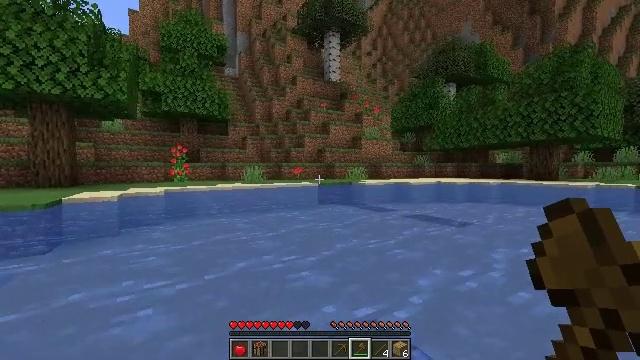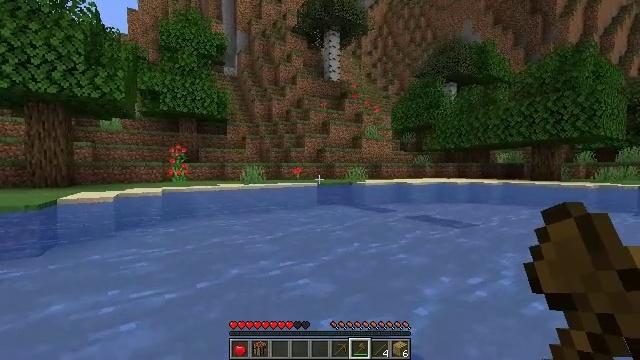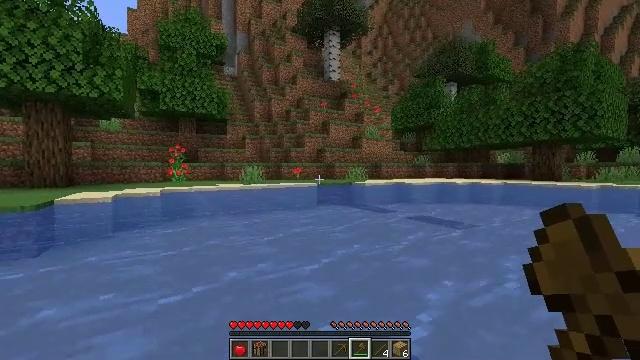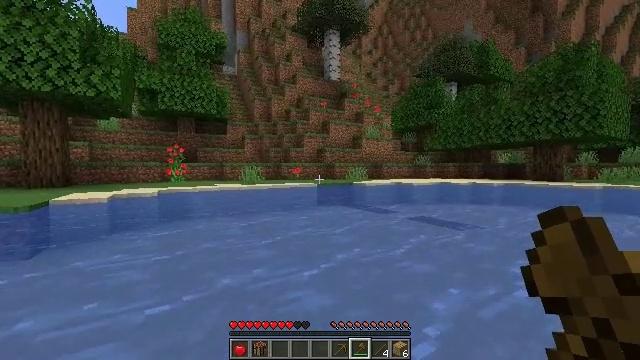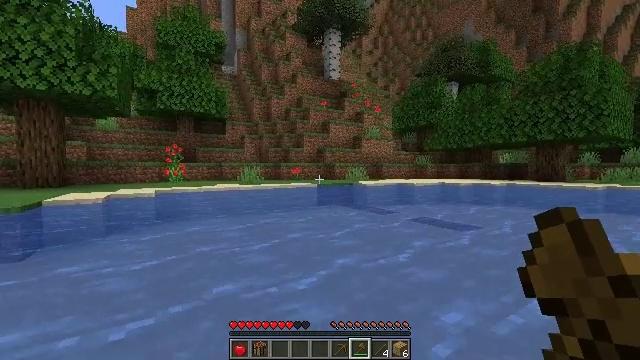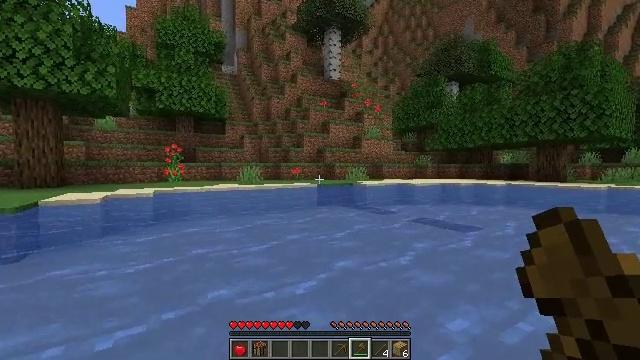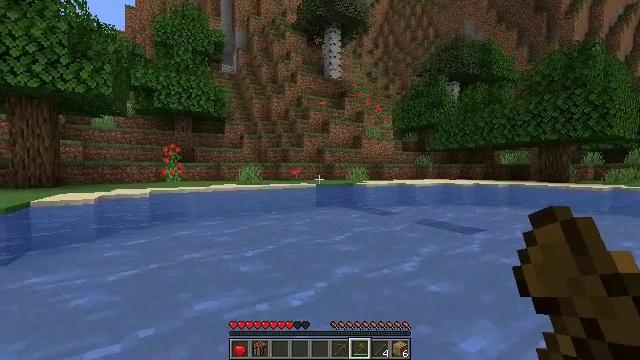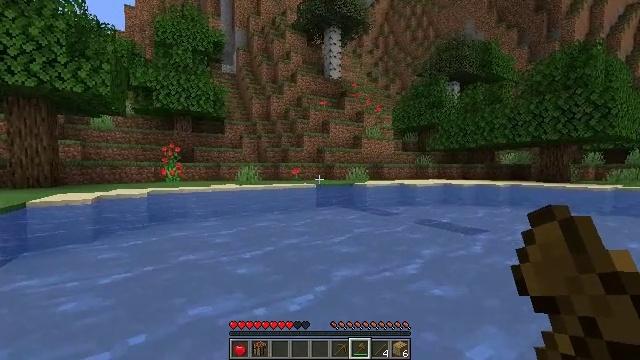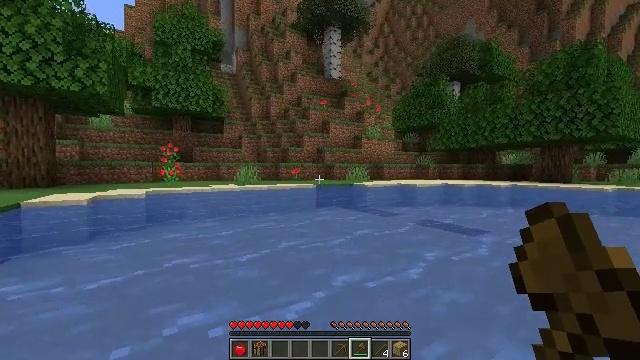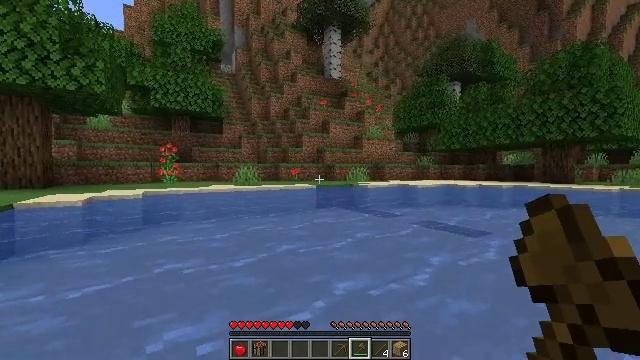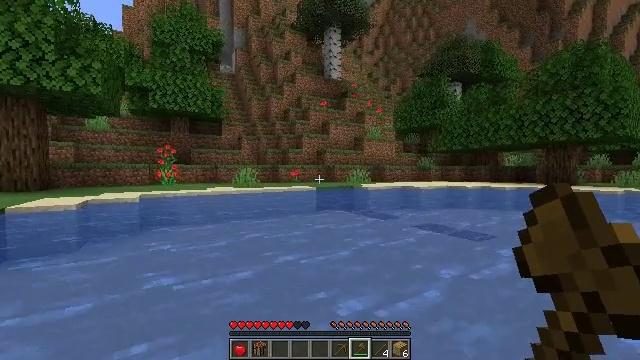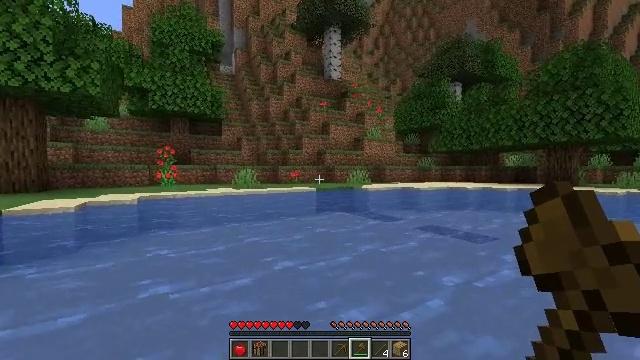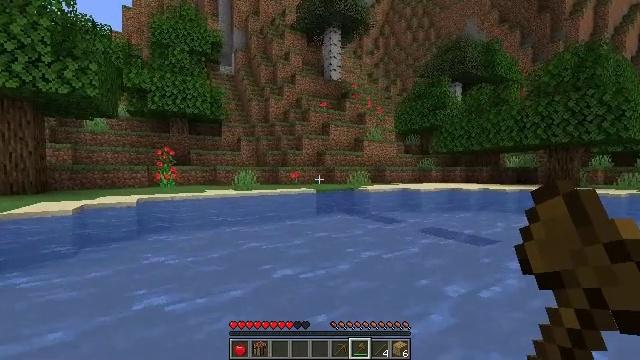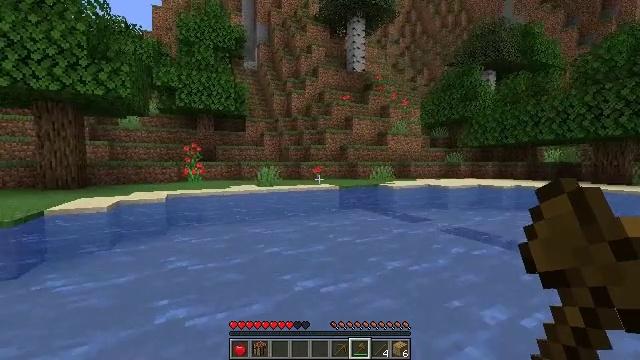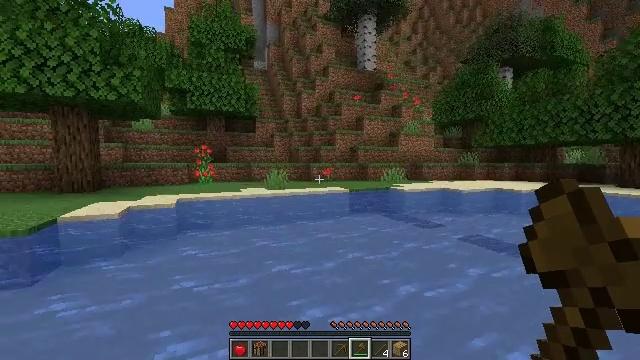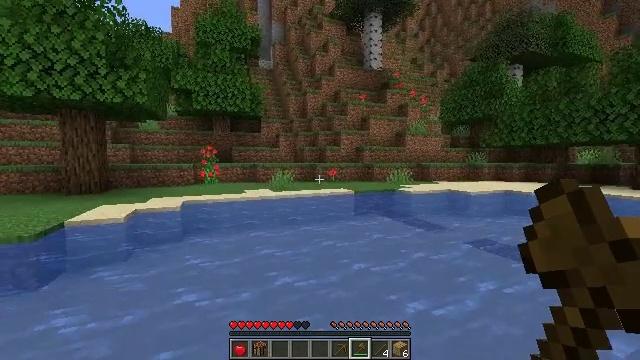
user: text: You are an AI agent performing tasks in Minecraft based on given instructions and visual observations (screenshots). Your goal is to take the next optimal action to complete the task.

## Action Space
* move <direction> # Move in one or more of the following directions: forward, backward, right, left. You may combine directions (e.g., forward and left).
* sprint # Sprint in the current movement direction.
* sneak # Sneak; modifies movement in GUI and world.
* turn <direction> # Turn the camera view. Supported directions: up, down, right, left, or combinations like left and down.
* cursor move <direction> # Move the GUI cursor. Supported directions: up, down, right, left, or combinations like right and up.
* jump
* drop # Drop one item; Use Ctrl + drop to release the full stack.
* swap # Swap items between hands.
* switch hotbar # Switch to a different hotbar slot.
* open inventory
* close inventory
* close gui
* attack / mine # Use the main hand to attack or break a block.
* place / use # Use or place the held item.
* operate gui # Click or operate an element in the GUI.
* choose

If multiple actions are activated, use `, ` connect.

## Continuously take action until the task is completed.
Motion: motion action
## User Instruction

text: Harvest the mushroom stem for materials.
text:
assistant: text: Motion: move forward, sprint
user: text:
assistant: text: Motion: move forward, sprint
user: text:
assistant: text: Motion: move forward, sprint
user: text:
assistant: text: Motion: move forward, sprint
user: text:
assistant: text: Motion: move forward, sprint
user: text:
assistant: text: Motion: move forward, sprint
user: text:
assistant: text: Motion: move forward, sprint
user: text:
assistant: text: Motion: move forward
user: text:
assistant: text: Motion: move forward, sprint, jump
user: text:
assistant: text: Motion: move forward, sprint, jump
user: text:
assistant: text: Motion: move forward, sprint, jump
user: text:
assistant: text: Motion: move forward, sprint, jump
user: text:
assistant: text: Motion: move forward, sprint, turn left and down, jump
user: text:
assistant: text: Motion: move forward, sprint, turn left, jump
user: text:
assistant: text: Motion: move forward, sprint, turn left, jump
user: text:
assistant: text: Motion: move forward, sprint, turn left and down, jump
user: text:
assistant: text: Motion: move forward, sprint, turn left and down, jump
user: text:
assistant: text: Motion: move forward, sprint, turn down, jump
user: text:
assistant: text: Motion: move forward, sprint, turn left and down, jump
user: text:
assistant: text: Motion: move forward, sprint, jump
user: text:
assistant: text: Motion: move forward, sprint, turn down, jump
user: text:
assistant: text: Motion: move forward, sprint, turn down, jump
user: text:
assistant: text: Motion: move forward, sprint, jump
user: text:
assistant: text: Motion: move forward, sprint
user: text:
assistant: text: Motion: move forward, sprint
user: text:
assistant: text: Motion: move forward, sprint, turn down
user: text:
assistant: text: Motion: move forward, sprint
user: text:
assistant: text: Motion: move forward, sprint
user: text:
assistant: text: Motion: move forward, sprint
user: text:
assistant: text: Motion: move forward, sprint, turn down